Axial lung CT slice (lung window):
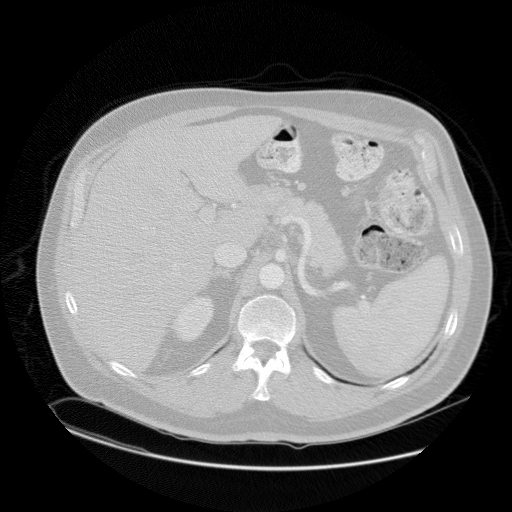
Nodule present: no